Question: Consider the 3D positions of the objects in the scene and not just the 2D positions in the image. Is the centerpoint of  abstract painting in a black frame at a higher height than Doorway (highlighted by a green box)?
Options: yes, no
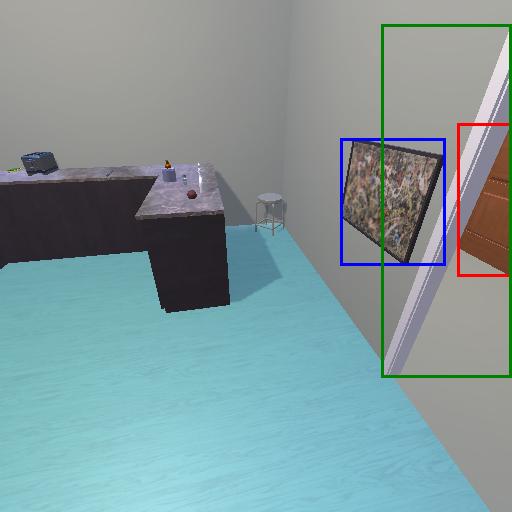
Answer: yes